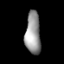
Tissue: lung
Cell type: Fibroblasts
Senescence score: 0.5441
Nuclear area (px): 635
Mean DAPI intensity: 149.898